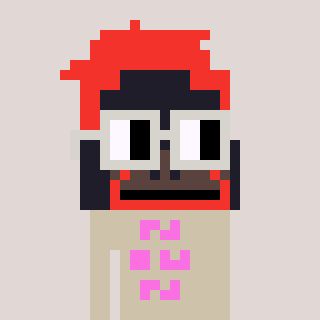
a pixel art character with square light gray glasses, a orangutan-shaped head and a bege-colored body on a warm background